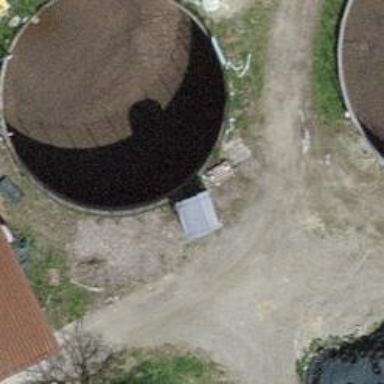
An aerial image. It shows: Storage tank that is man-made.